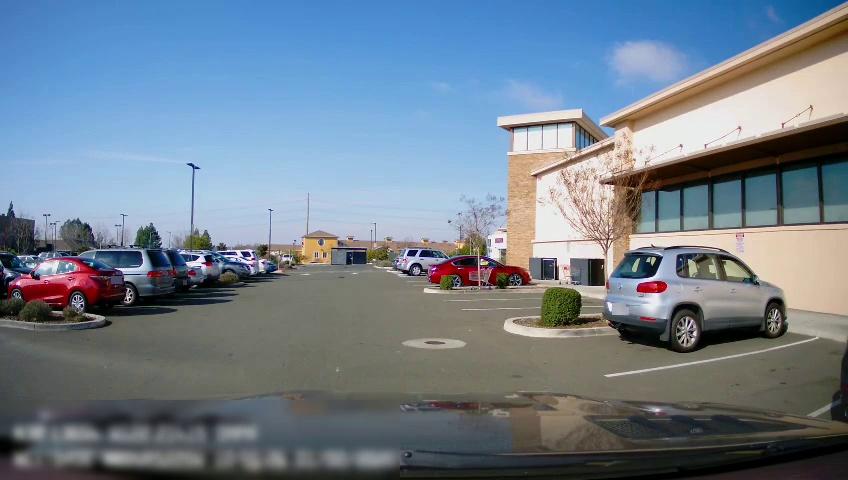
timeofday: Day
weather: Sunny
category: Drivable Space
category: Vehicles | SUV
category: Vehicles | Car
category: Vehicles | SUV
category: Vehicles | SUV
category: Vehicles | Car
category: Vehicles | Van
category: Vehicles | SUV
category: Vehicles | Car
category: Vehicles | SUV
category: Vehicles | SUV
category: Vehicles | Car
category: Vehicles | SUV
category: Vehicles | Car
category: Vehicles | Car
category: Vehicles | Truck